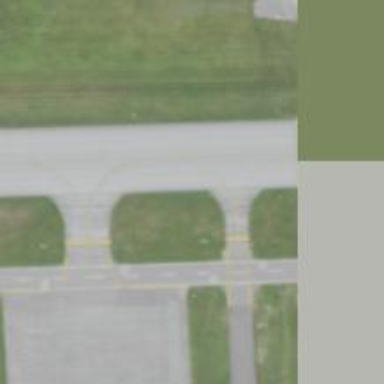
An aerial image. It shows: View of taxiway at the airport.